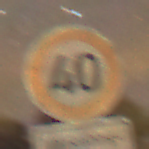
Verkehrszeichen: Geschwindigkeit40
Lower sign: HinweisGeaenderteVorfahrtVerkehrsfuehrungVerkehrsregelung2
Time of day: Night
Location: Outdoor (Suburban)
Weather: Clear
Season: NotSpecified
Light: Artificial